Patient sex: M
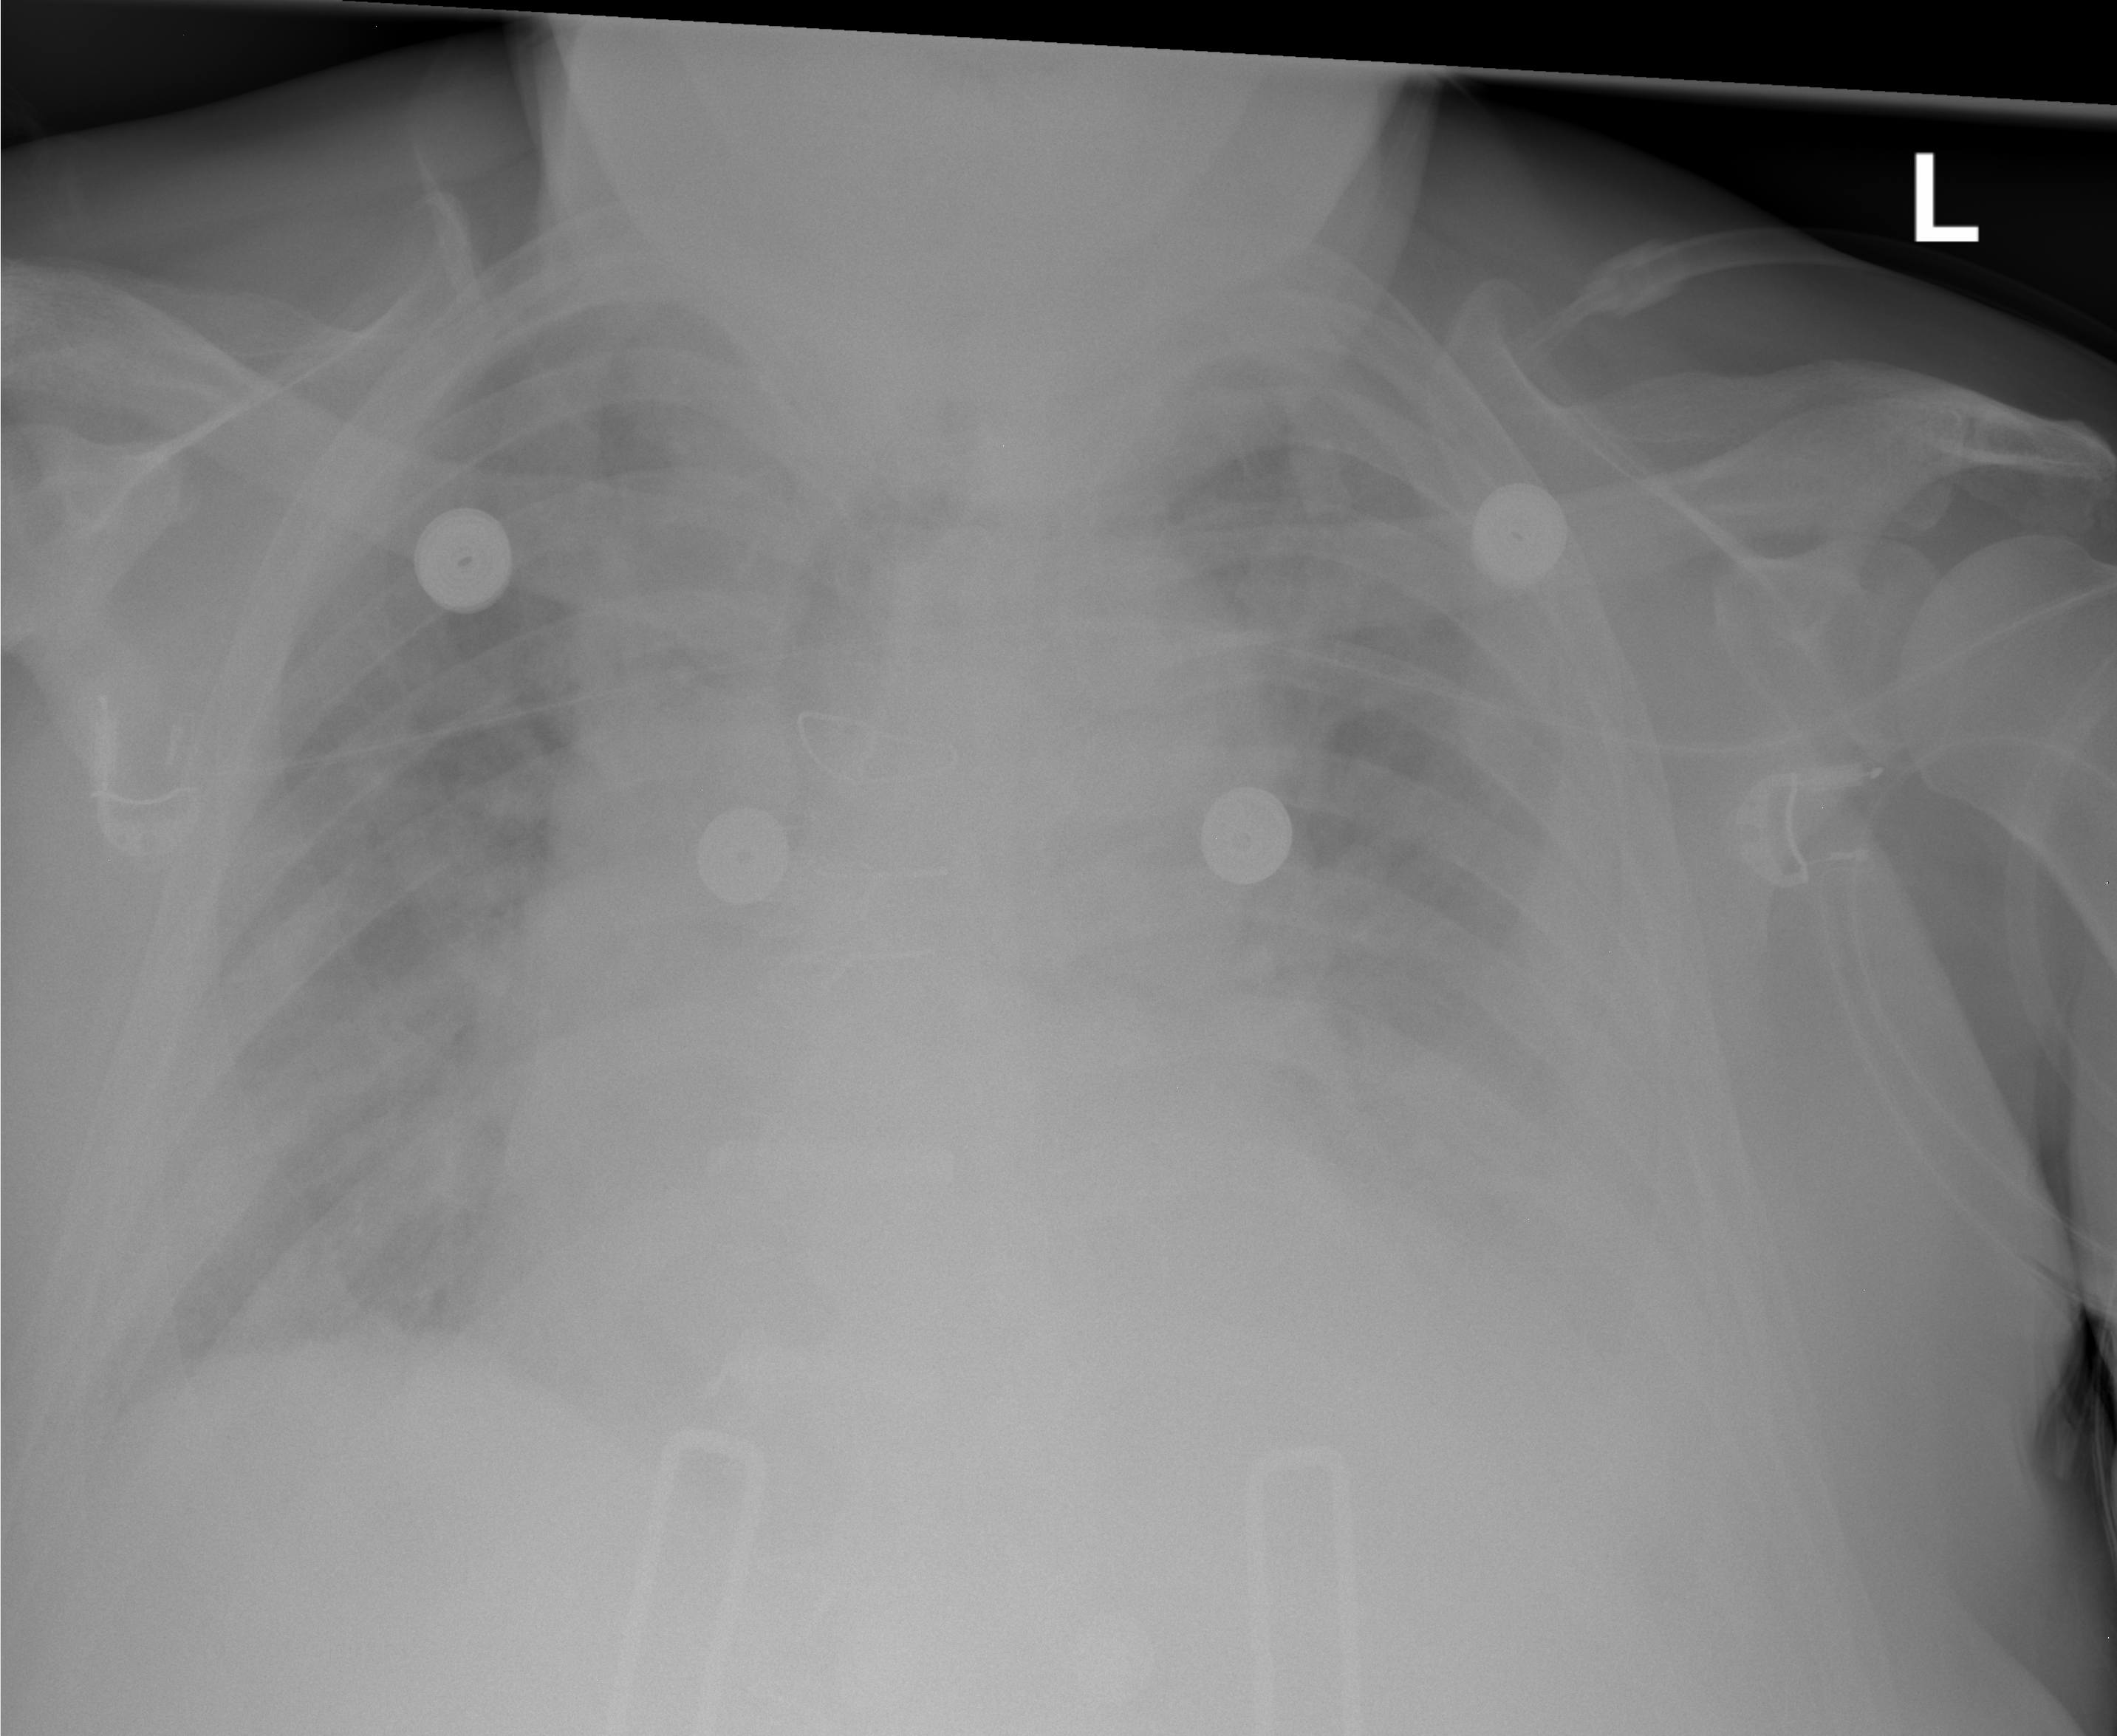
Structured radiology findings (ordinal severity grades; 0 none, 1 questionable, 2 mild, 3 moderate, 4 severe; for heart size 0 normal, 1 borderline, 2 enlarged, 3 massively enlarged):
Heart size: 0
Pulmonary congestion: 2
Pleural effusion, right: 0
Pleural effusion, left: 3
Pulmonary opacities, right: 0
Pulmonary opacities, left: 0
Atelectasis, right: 0
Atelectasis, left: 2